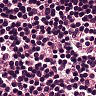
Metastatic tissue present: no